Question:
I have a fixed size '<div>' which contains blocks. By clicking the '+' a user is able to add additional boxes (an infinite amount theoretically).
When the number of "boxes" exceeds the width of the '<div>' container I would like the user to be able to scroll left and/or right in-order to view all boxes.
Currently I am looking for a place to start as I have not implemented such a feature before.
There are JQuery examples out there however I would like to avoid JQuery if at all possible.
Please assist.
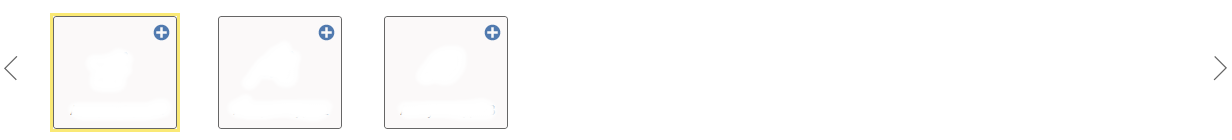
Answer: Following my comment and suggesting you to use KendoUI ScrollView and seeing that you missed the option 'itemsPerPage', I will slightly modify KendoUI demo for showing you how to use it.
When you want to show more than one item per page, you simply define how many you want in the initialization of the widget. Example:
'''
$("#scrollview").kendoMobileScrollView({
dataSource: dataSource,
contentHeight: 150,
itemsPerPage: 4,
enablePager: false,
template: kendo.template($("#template").html())
});
'''
You might also define a template where you define how to render each page. Example:
'''
<script id="template" type="text/x-kendo-template">
<table>
<tr>
# for (var i = 0; i < data.length; i++) { #
<td>
<img src="#: data[i].image_url #"/>
</td>
# } #
</tr>
</table>
</script>
'''
When you put all together, you have: <URL>